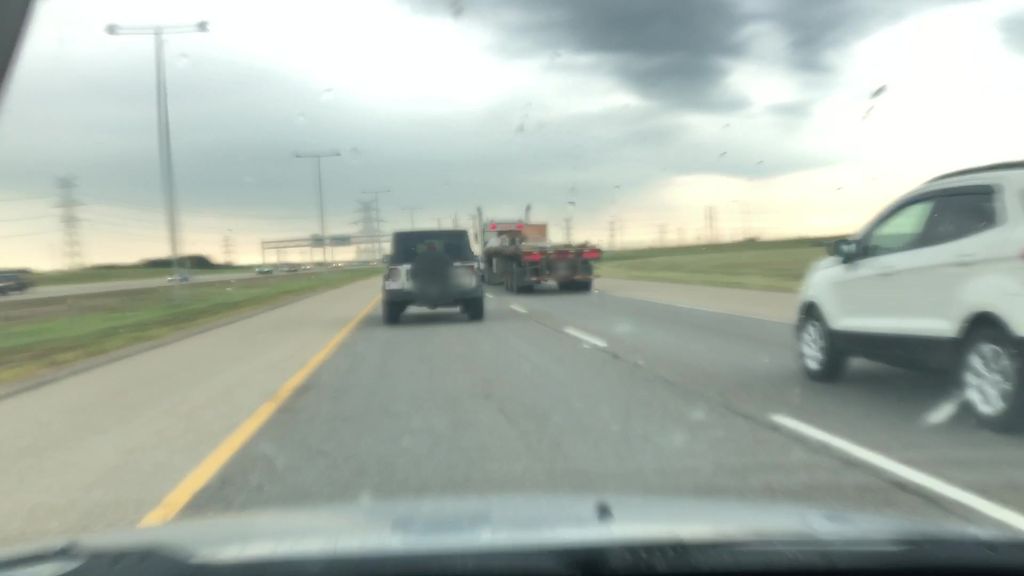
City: edmonton